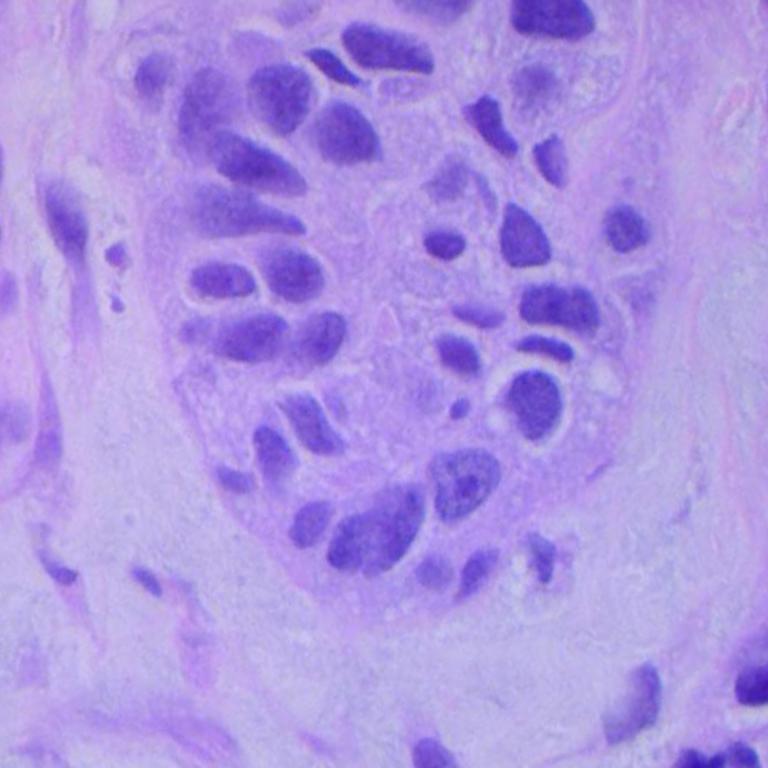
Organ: lung
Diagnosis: squamous carcinomas